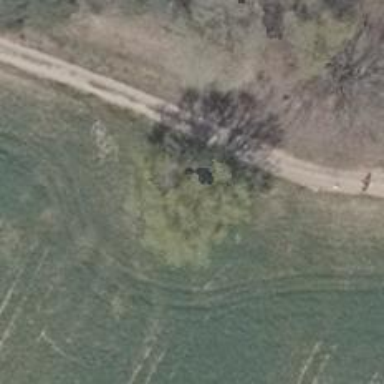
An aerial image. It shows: Natural landmark tree.